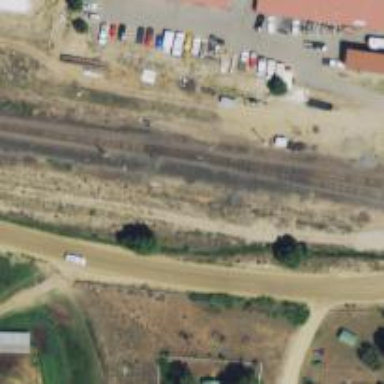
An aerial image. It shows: Railway spur junction.